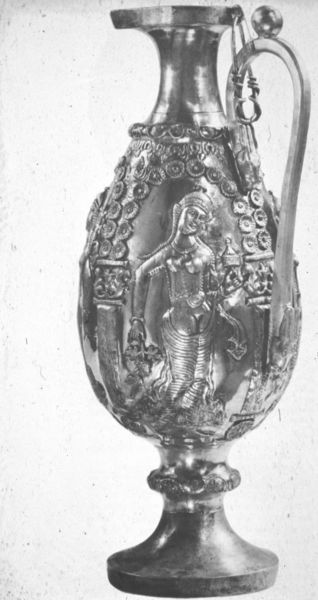
Titel: Kanne mit weiblicher Figur, sasanidisch (Iran)
Künstler: unbekannt
Standort: New York
Institution: The Metropolitan Museum of Art
Schlagwörter: fuß, hand, kopf, mann, nackt, wasser, blumen, brust, frau, getränk, grau, pfeiler, schwarz, szene, säulen, weiss, blüte, blüten, rosen, muster, ornament, trinken, arm, geschichte, mensch, rahmen, silber, sockel, hals, schlank, figur, gold, kelch, pflanzen, rund, garten, henkel, kanne, krug, vase, relief, bogen, rand, wein, kopftuch, schmal, dekor, floral, ornamente, verzierung, metall, bauch, bronze, edel, knöpfe, geneigt, foto, fotografie, griff, metallkrug, deckel, gefäß, messing, zinn, antike, kloster, orient, orientalisch, groß, asien, schwarz-weiß, nonne, kreise, asiatisch, kugel, allegorie, mythologie, göttin, gravur, kapitelle, kapitell, ranke, photo, kunstgewerbe, knauf, karaffe, armreif, handwerk, antik, mittelfeld, ornamentik, guss, indien, reproduktion, kunsthandwerk, nodus, objekt, behälter, polliert, bau, verzierungen, rosetten, römisch, bauchig, prägung, tülle, ausguss, edelmetall, zonen, altertum, indisch, gläzend, releif, standfuss, flaschenhals, reilief, geprägt, meisterstück